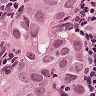
Metastatic tissue present: yes